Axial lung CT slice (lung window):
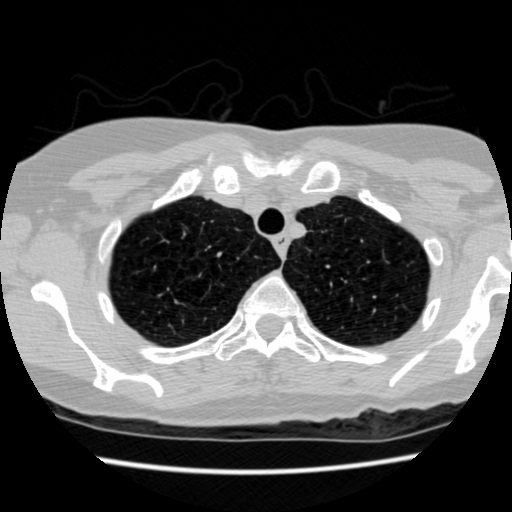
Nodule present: no